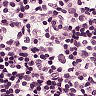
Metastatic tissue present: no